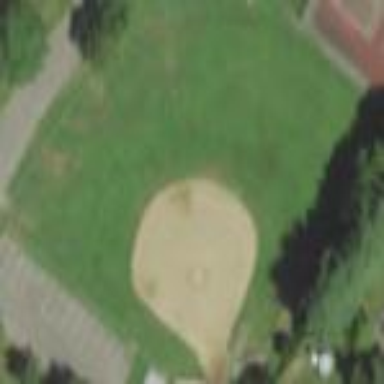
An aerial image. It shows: Baseball pitch for leisure land.